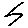
Label: zigzag